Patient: sex M, age 71
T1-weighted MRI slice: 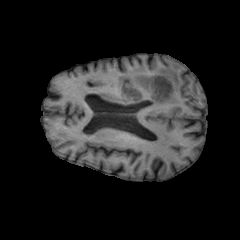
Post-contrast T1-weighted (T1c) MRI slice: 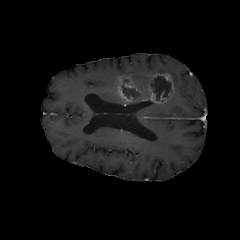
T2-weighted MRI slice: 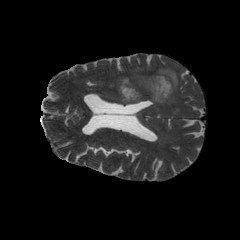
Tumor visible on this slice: yes
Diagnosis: Glioblastoma, IDH-wildtype
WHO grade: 4